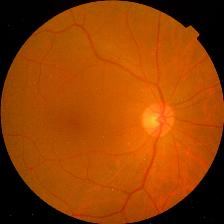
Diabetic retinopathy grade: No DR